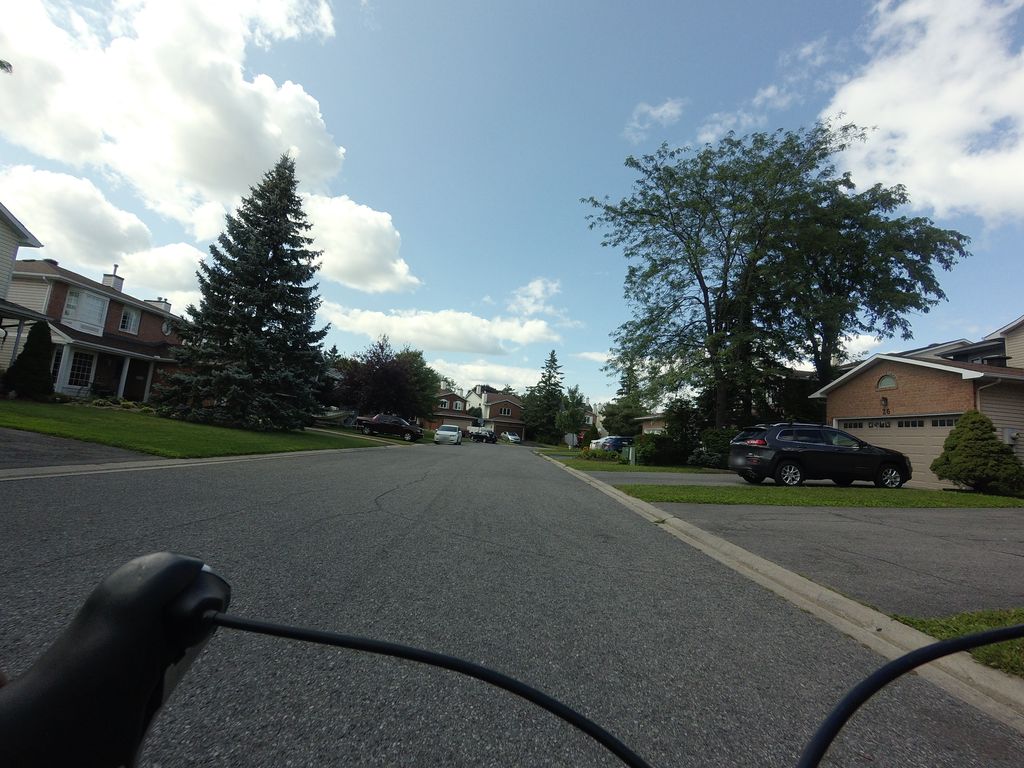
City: ottawa-gatineau